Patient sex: M
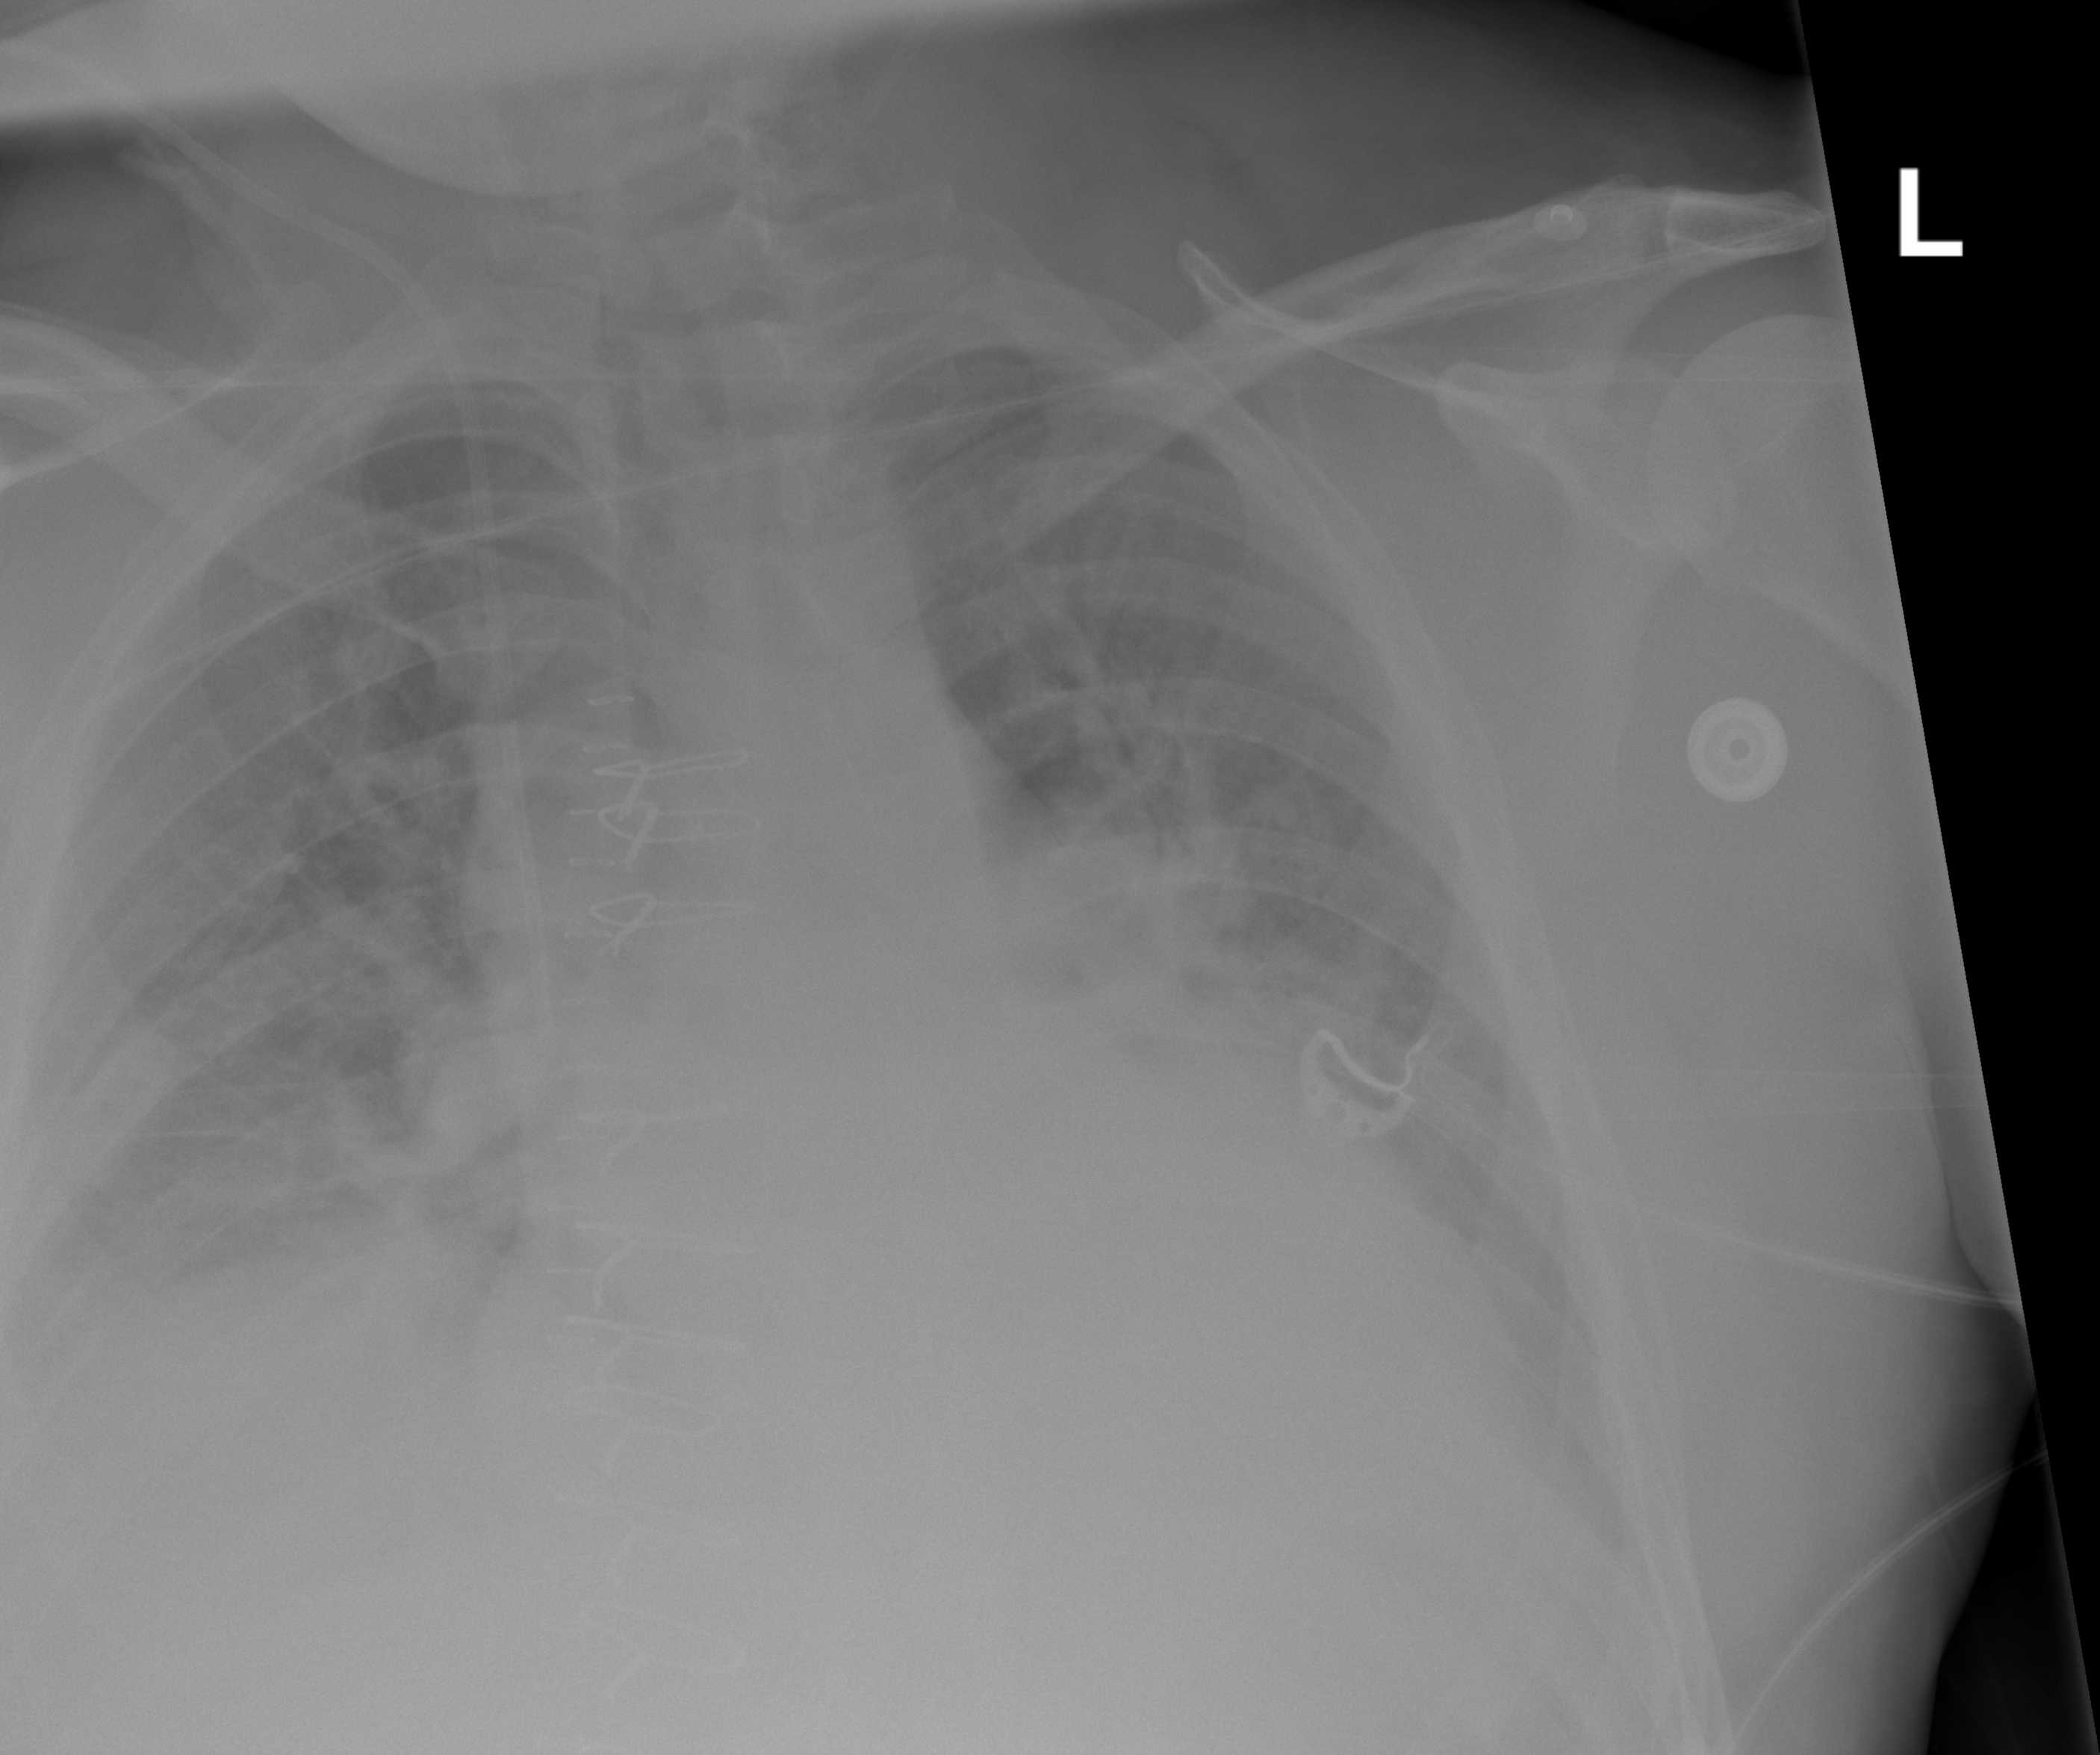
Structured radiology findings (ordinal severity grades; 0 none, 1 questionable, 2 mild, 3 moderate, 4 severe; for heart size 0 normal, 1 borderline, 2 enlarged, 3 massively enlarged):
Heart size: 2
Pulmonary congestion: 2
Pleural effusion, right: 1
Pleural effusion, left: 2
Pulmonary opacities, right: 2
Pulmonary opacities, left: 2
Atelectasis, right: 2
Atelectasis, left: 2